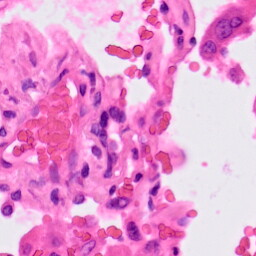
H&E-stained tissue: Lung